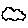
Label: cloud